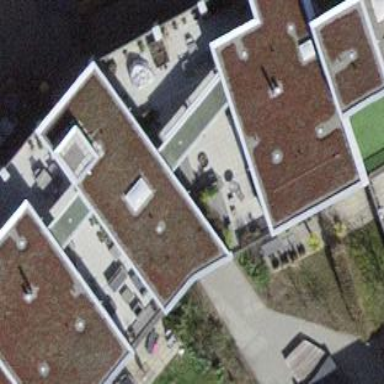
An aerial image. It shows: View of apartment building.